Question: I'm a R user from way back but struggling to get my head around ggplot2. In this example, I cannot get a legend when I use the geom="path" option also with the alpha setting. If I set geom="point" it appears fine.
'''
tmp <- data.frame(cx=rnorm(21),cy=rnorm(21),labels=c(rep("a",7),rep("b",7),rep("c",7)))
p1 <- qplot(data=tmp,cx,cy,geom="point",colour = labels, size=I(5), alpha=I(0.5))
'''
Then the plot of points appears fine, including a legend with the correct alpha setting showing the dots. Adding in geom="path"
'''
p2 <- qplot(data=tmp,cx,cy,geom="path",colour = labels, size=I(5), alpha=I(0.5))
'''
Gets me a plot with the lines joined and correctly plotted with the alpha setting, and the legend also appears but is blank - eg. no alpha colors.
Is this possible to do?
It all works fine by dropping off the alpha parameter and I get solid colors in the plot and also the legend.
Update: Thanks for your comments so far but I guess this is just me or my setup as I still have this issue. An example of what I get in the link ...

<URL>
And for completeness...
'''
> sessionInfo()
R version 2.15.0 (2012-03-30)
Platform: i386-pc-mingw32/i386 (32-bit)
locale:
[1] LC_COLLATE=English_United Kingdom.1252 LC_CTYPE=English_United Kingdom.1252 LC_MONETARY=English_United Kingdom.1252
[4] LC_NUMERIC=C LC_TIME=English_United Kingdom.1252
attached base packages:
[1] grid stats graphics grDevices utils datasets methods base
other attached packages:
[1] scales_0.2.1 ggplot2_0.9.1
loaded via a namespace (and not attached):
[1] colorspace_1.1-1 dichromat_1.2-4 digest_0.5.2 labeling_0.1 MASS_7.3-17 memoise_0.1
[7] munsell_0.3 plyr_1.7.1 proto_0.3-9.2 RColorBrewer_1.0-5 reshape2_1.2.1 stringr_0.6
[13] tools_2.15.0
'''
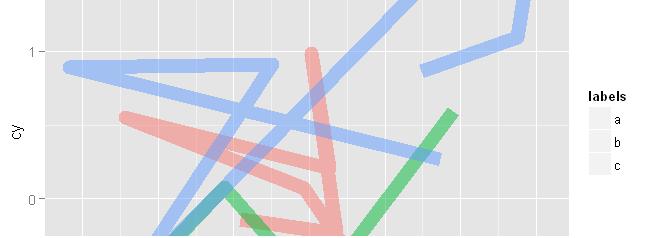
Answer: I was finally able to reproduce what you are seeing, but only under very specific circumstances (and quite by accident that I happened to stumble across it). Given the circumstances, I'm pretty sure being on Windows (or rather, using the windows device driver) is necessary.
Using 'tmp', 'p1', 'p2' from the question:
'''
dev.new()
p1
p2
'''
The 'dev.new()' is important so that you are starting with a fresh window (because something becomes corrupted later). These commands give appropriate plots (don't do anything with the plot window). Now, if you "scroll" (History -> Previous or Next) or resize window at this point, nothing is drawn in the legend boxes. Prior to doing that, can save and get the right legend. After doing that, saving (File -> Save as...), legend
boxes are blank. If you use the "scroll" option (I got it using the mouse wheel, repeatedly scrolling down, as I don't have recording on by default and therefore the Previous and Next options are grayed out), I (eventually) get the following on the console:
'''
Error: VECTOR_ELT() can only be applied to a 'list', not a 'character'
'''
which can be repeated some number of times before I eventually get:
'''
Error: REAL() can only be applied to a 'numeric', not a 'character'
'''
A workaround is to use 'ggsave'. Since that creates a new device, you don't have to worry about the windows device getting into some broken state.
'''
ggsave("tmp.jpg", p2)
'''
I think the behavior I'm seeing is a bug in the windows graphics device.